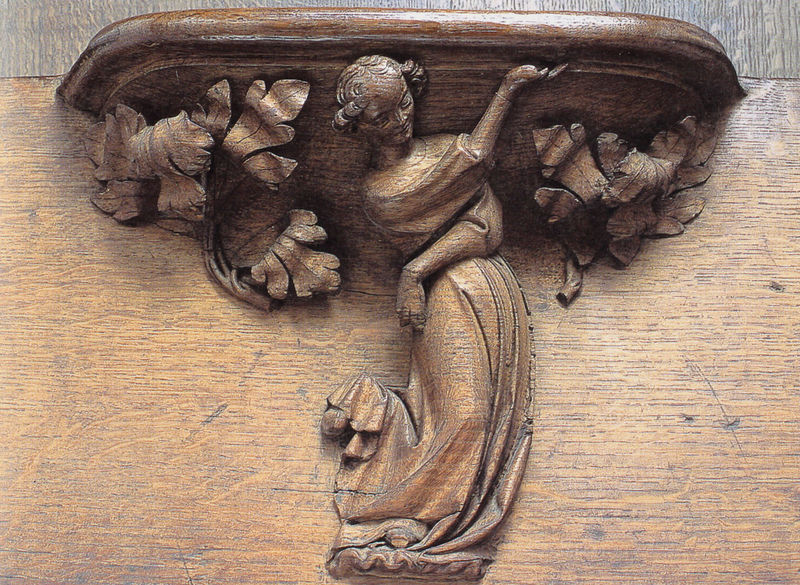
Titel: Kölner Dom, Chorgestühl
Standort: Köln, Dom (EU - D - NRW)
Schlagwörter: blätter, kopf, laub, mann, bewegung, braun, frau, holz, kleid, stuhl, stützen, dame, tuch, ornament, rock, alt, regal, arm, arme, falten, halten, stehen, natur, gewand, haare, blatt, pflanzen, locken, skulptur, schwung, empore, rand, not, falte, stütze, kreuz, brett, ranke, schnitzerei, sims, fuge, chor, eiche, sitzfläche, geschnitzt, eichenlaub, chorgestühl, tuc, phase, misericordie